Question: We are using 3.2.2 of NServiceBus and in one of our environments the message headers are being generated with some odd characters appended to the end. The message is already showing up like this in the outgoing queue. We have 5 environments total (DEV, QA, STG, PROD, PLT) and it's working in all of them except one. It we strip the characters from the header and rerun the message all works fine.
Are these characters some sort of security hash or something similar? Any idea where they are being generated?

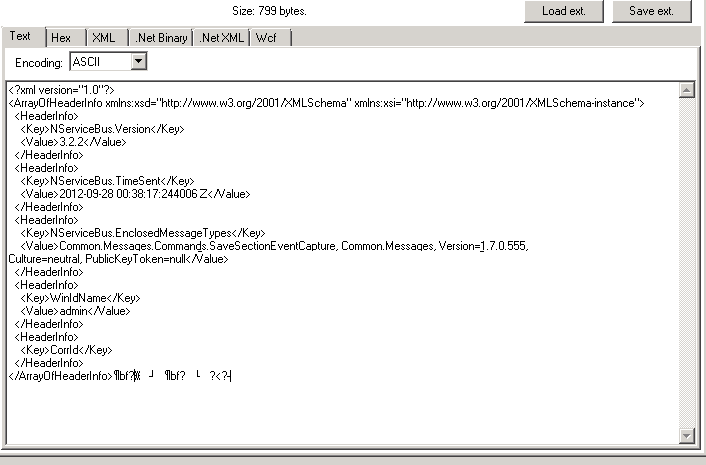
Answer: deleting the app pool/app and recreating the app pool / app fixed it for us. Sorry I don't know why it fixed the issue.